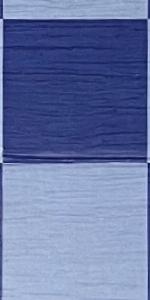
Label: Empty